Chest X-ray. View position: AP
Patient age: 41
Patient sex: M
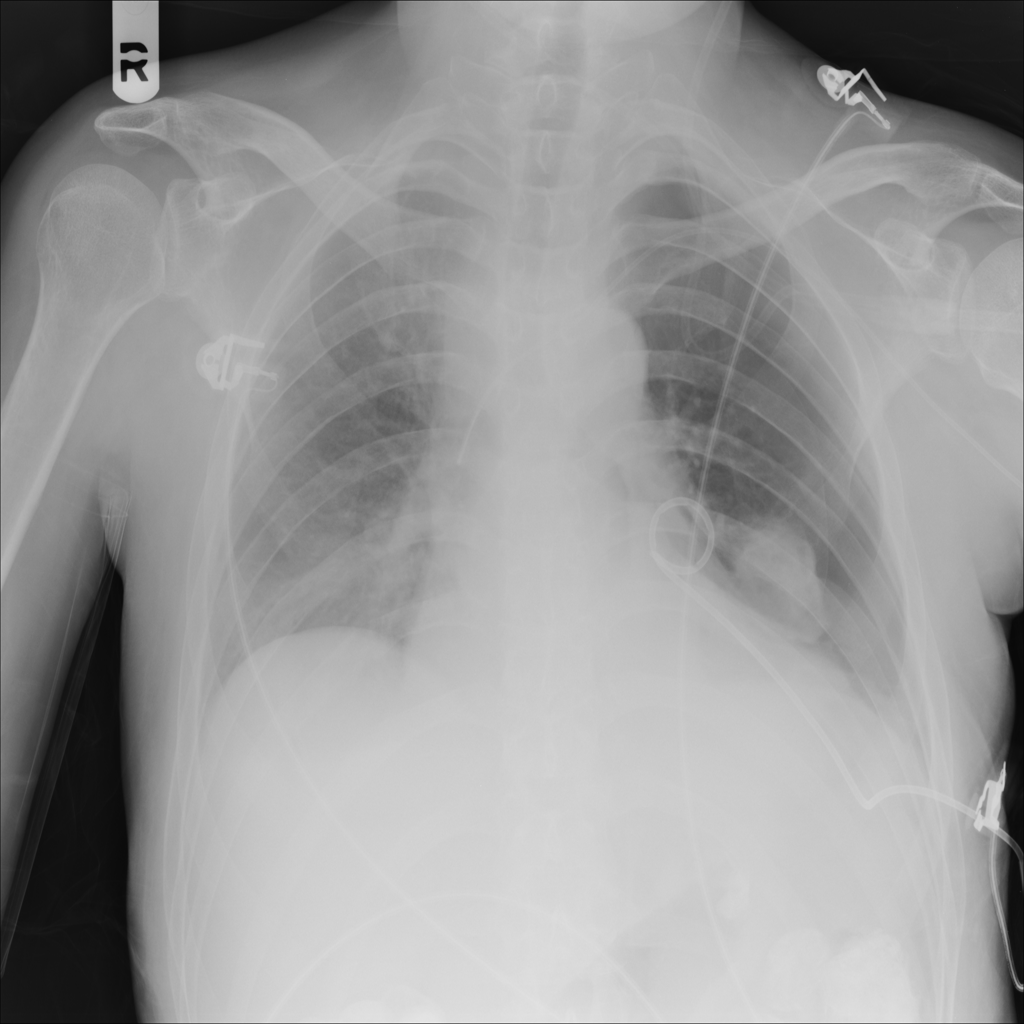
Finding: Pneumothorax